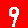
Digit: 9